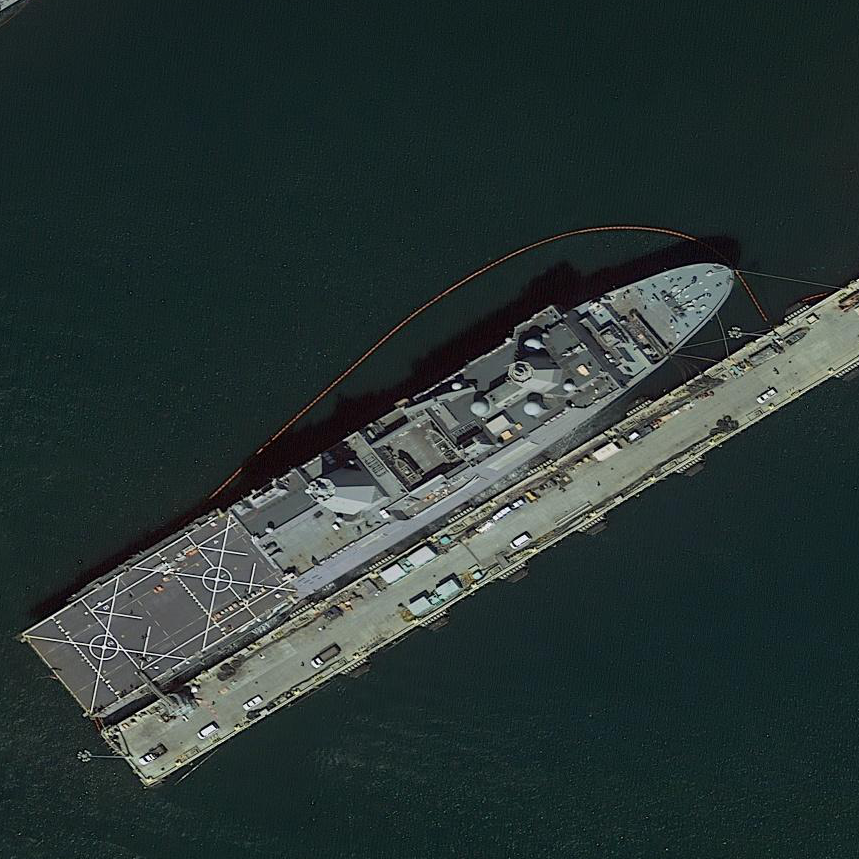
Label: San_Antonio-class_transport_dock